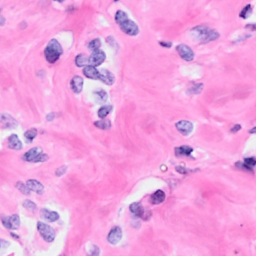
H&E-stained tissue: Breast